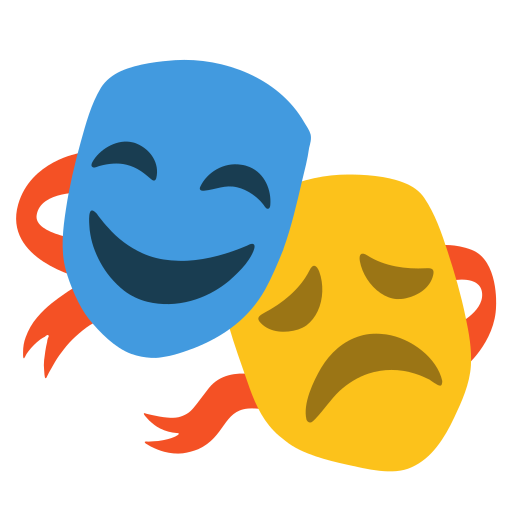
Emoji: 🎭